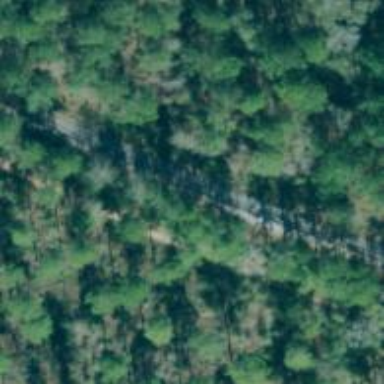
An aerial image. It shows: Railway track.